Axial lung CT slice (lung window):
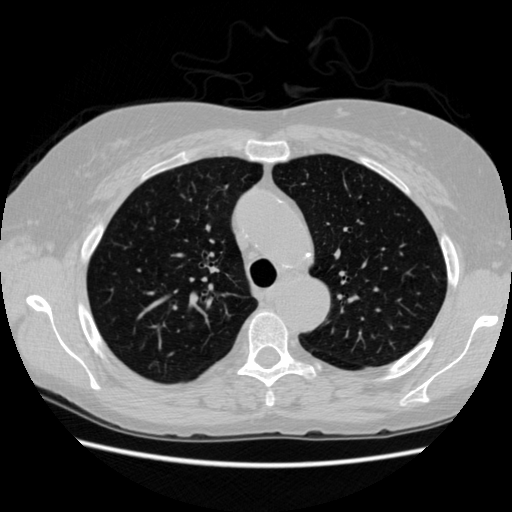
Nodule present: no